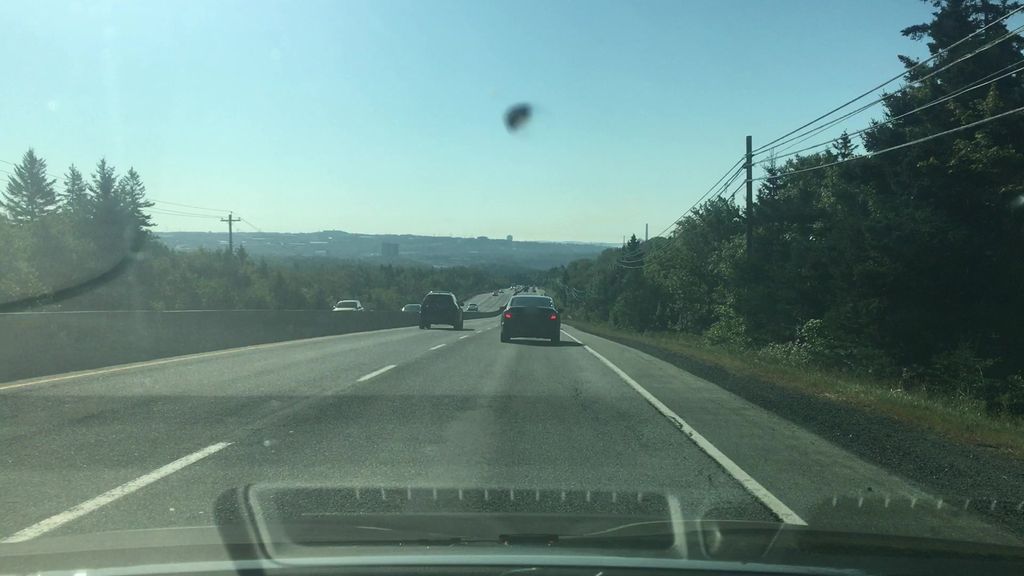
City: halifax